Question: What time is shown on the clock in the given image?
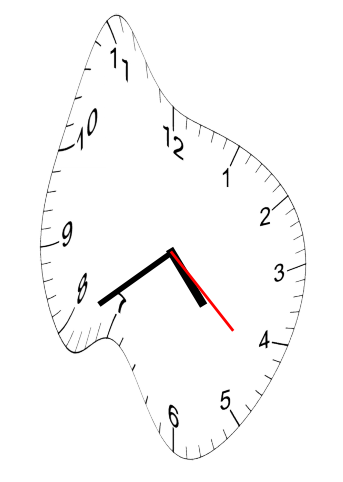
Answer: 04:39:22